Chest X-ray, PA view. Patient: 44 years old, sex M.
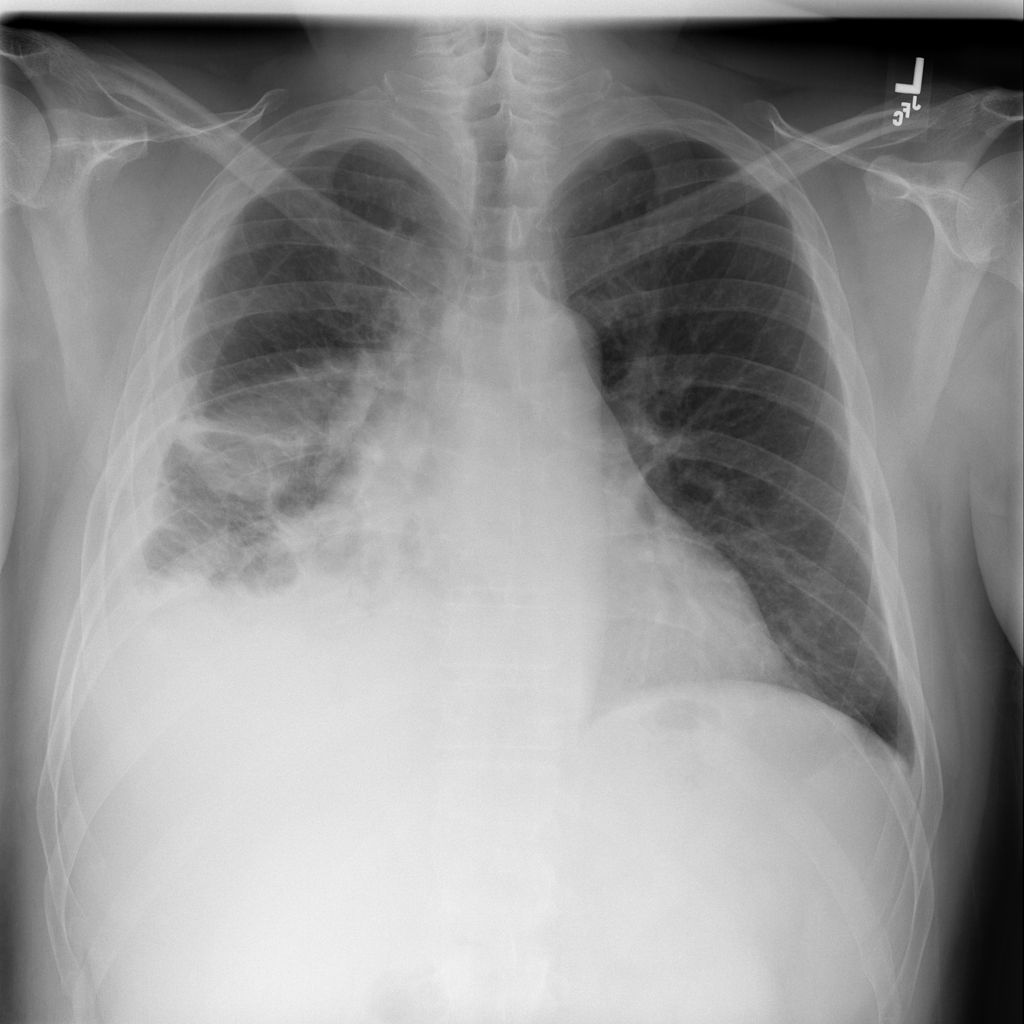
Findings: Atelectasis, Consolidation, Effusion, Infiltration